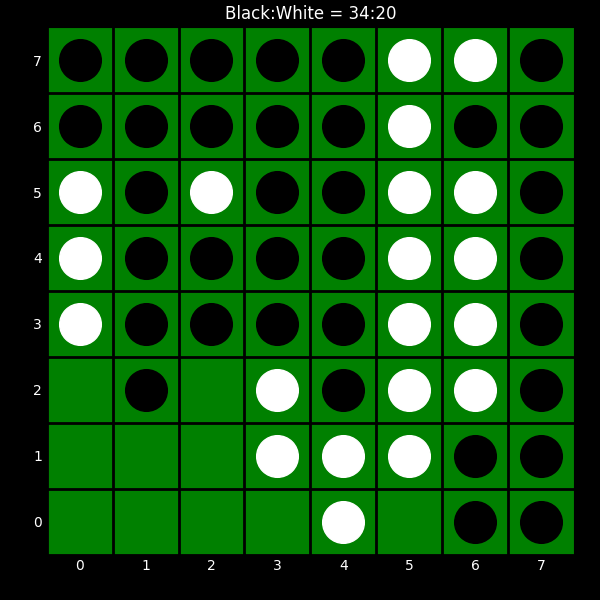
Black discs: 34
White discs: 20